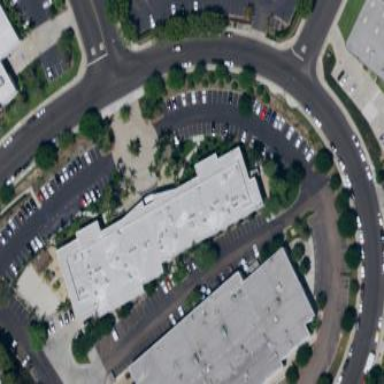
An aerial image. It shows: Industrial building.